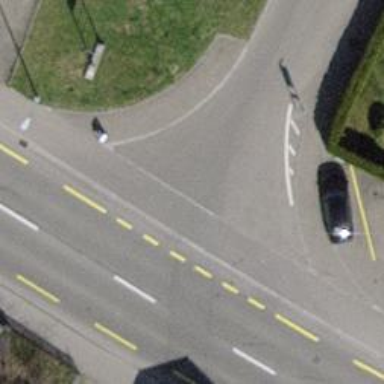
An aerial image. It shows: Road with "give way" sign.